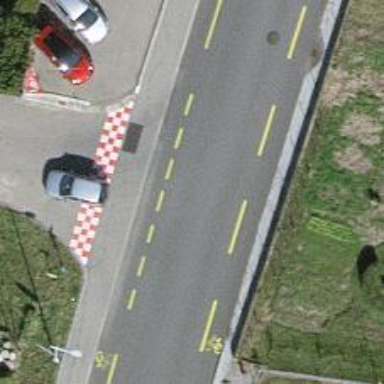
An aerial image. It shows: Secondary road with designated cycle lane.